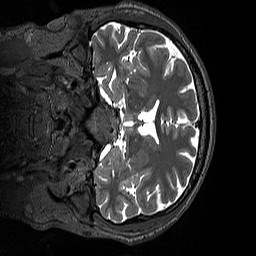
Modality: T2w
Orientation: coronal
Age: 56
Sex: male
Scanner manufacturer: siemens
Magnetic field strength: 3 T
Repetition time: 3.2 s
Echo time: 0.412 s